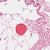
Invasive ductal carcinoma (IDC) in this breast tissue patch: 0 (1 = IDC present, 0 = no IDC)